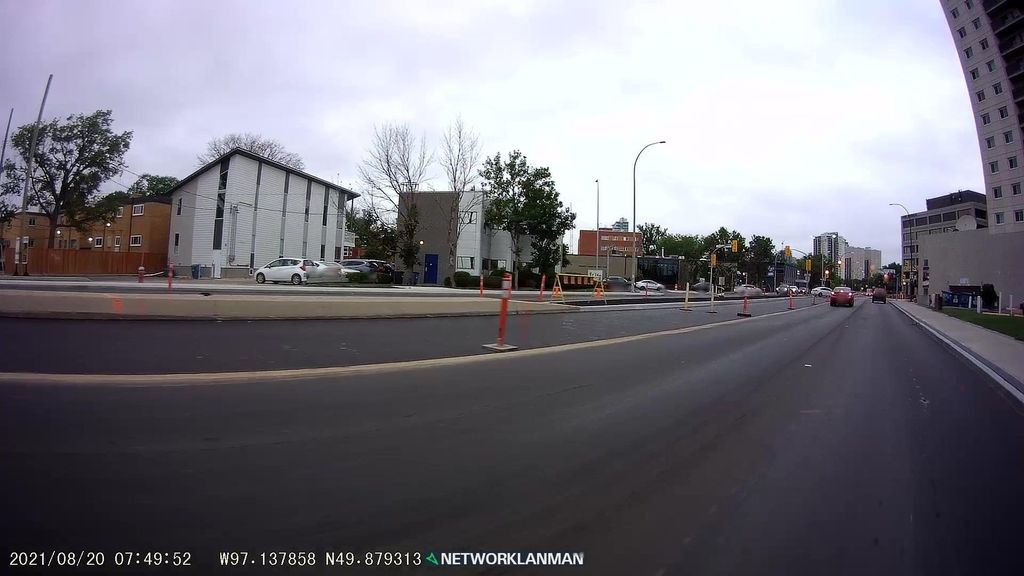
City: winnipeg